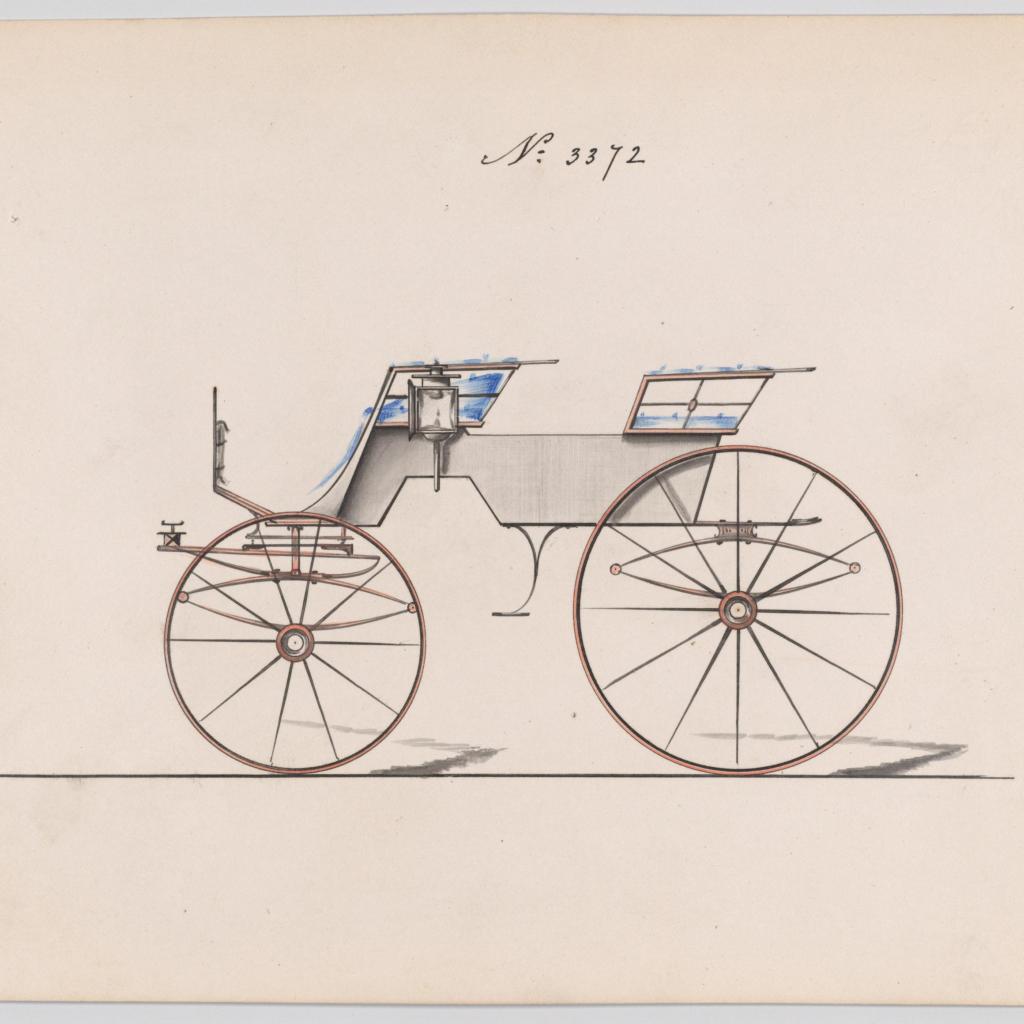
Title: Design for T-Cart, no. 3372
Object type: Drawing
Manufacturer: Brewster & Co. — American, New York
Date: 1877
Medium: Pen and black ink watercolor and gouache
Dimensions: Sheet: 6 1/2 × 8 7/8 in. (16.5 × 22.5 cm)
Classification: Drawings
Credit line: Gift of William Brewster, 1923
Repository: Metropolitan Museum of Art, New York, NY